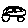
Label: car